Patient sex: F
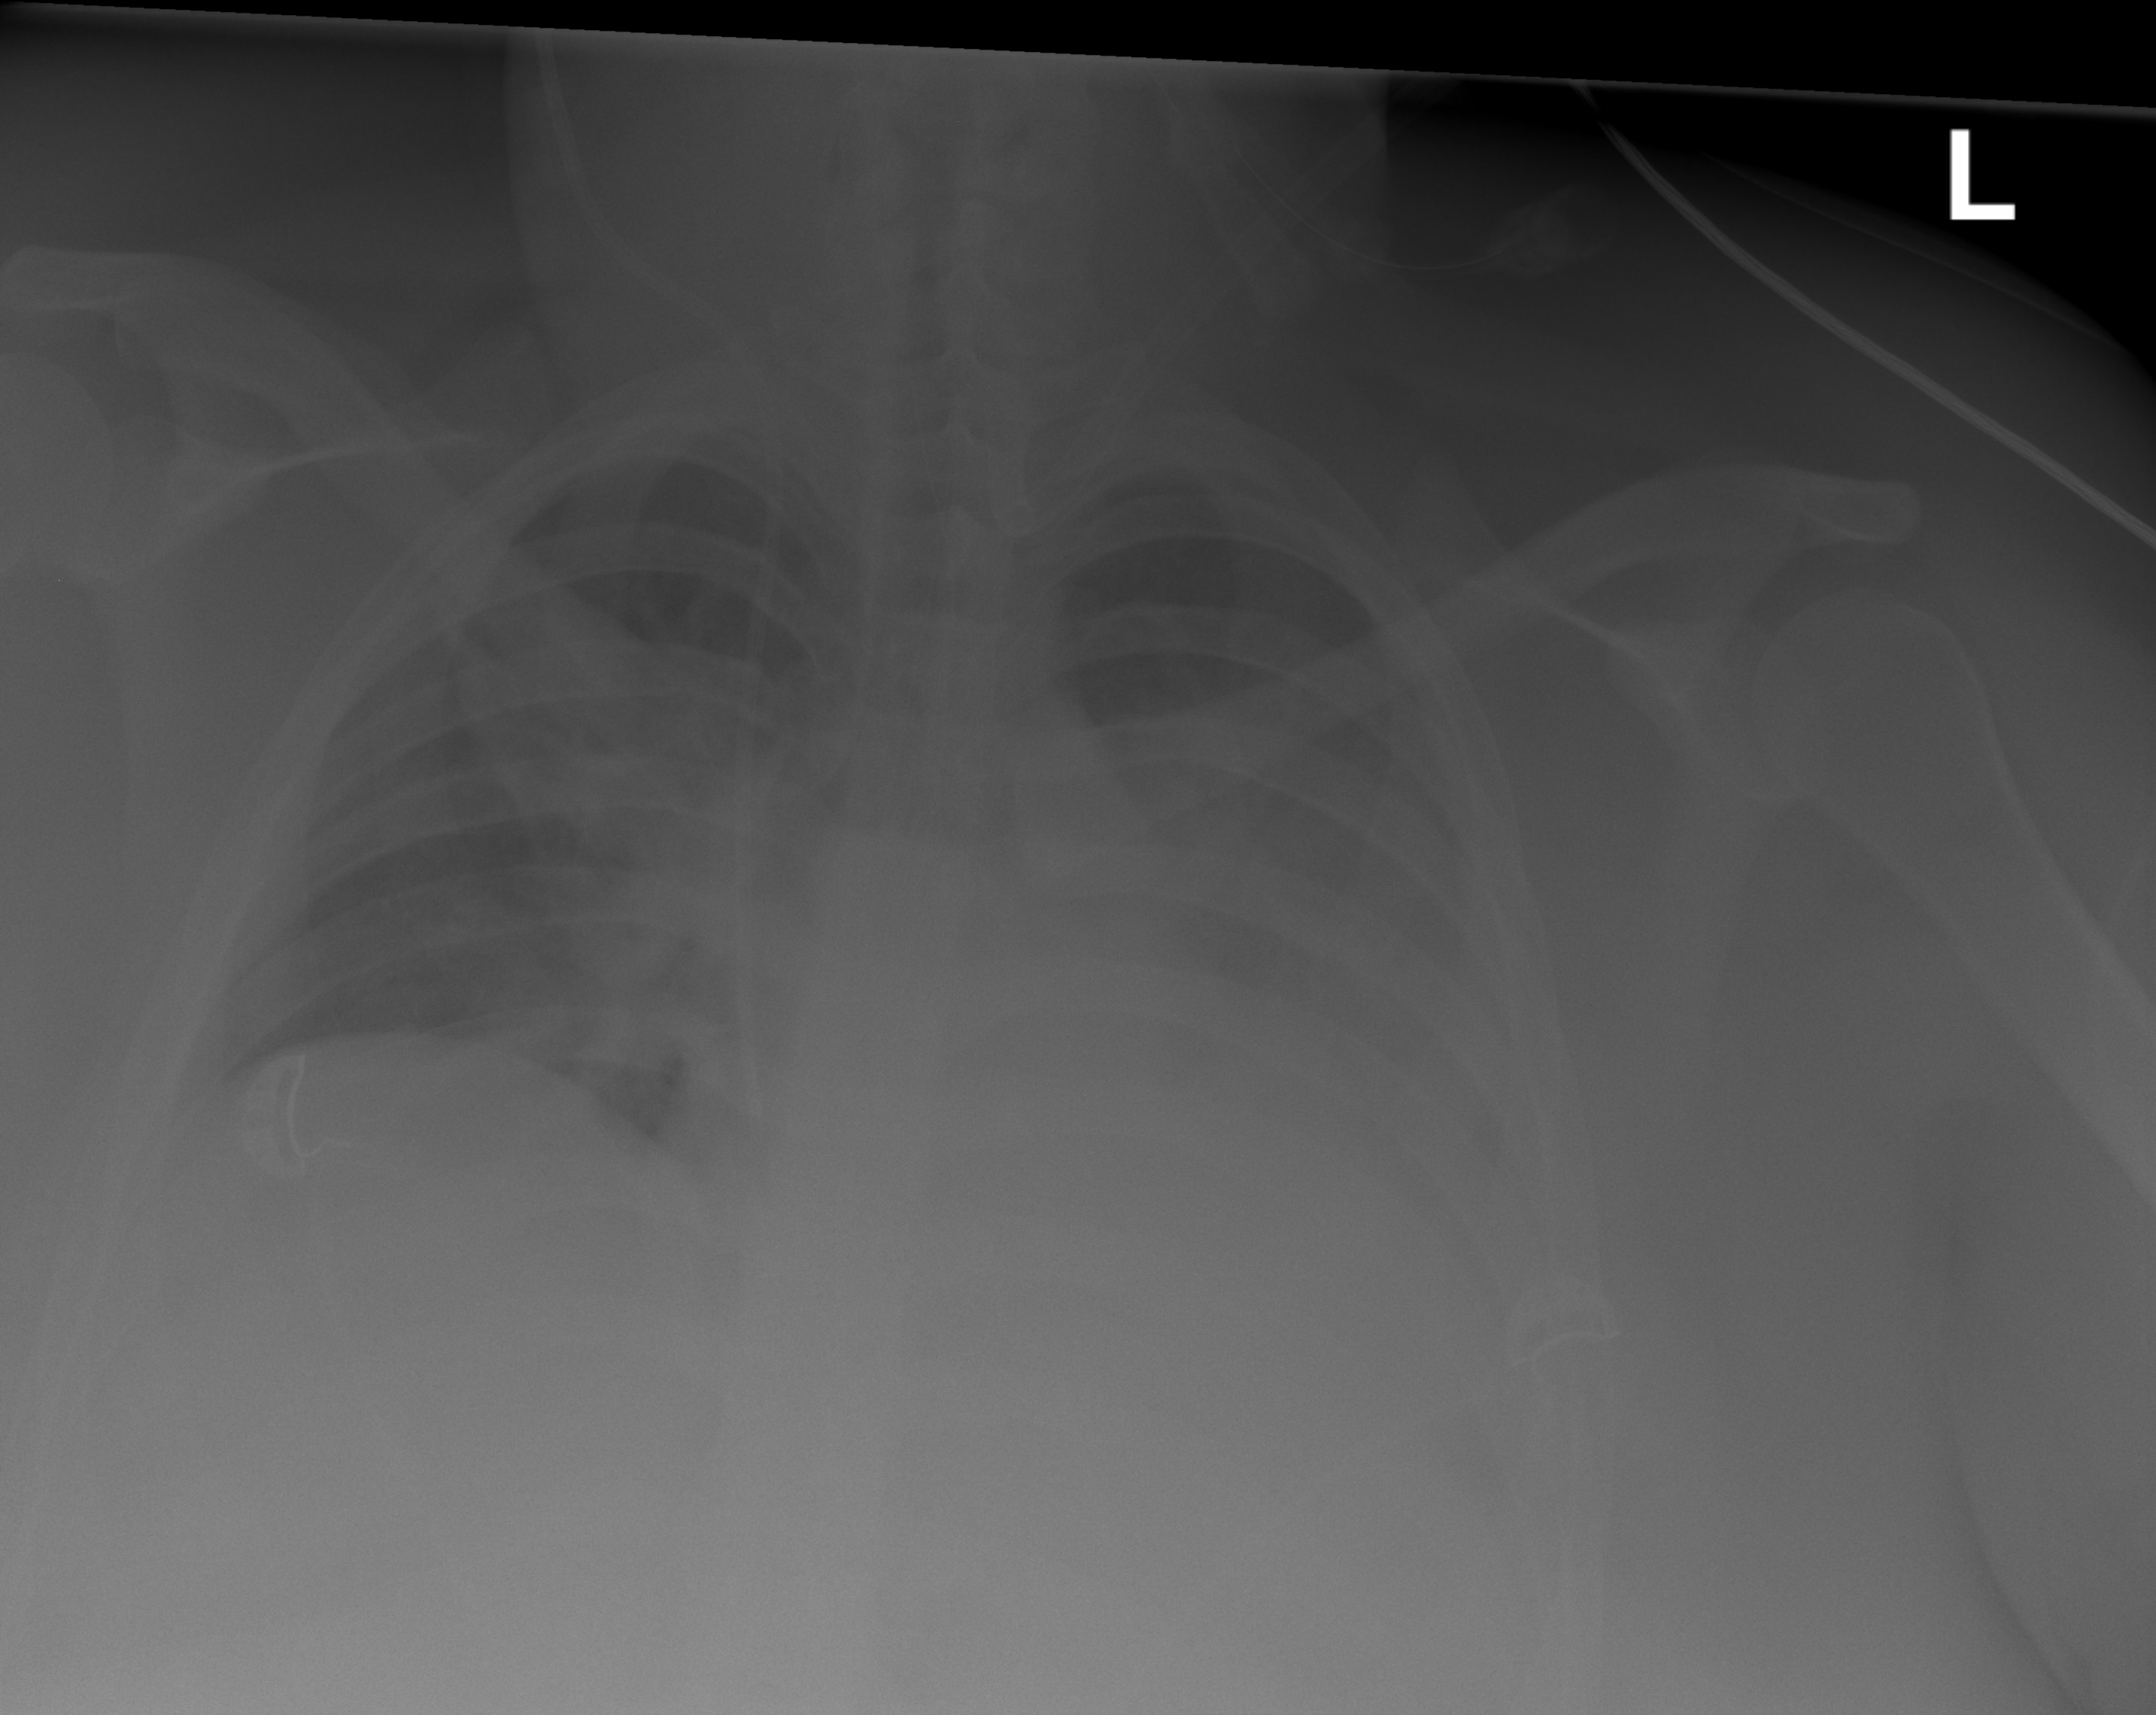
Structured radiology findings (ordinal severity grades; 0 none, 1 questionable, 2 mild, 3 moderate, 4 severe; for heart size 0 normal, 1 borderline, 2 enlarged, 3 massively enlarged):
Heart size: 2
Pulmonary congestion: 0
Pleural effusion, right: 0
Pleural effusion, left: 3
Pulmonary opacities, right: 0
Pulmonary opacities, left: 0
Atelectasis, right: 3
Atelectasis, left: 2